Question: It is possible to change the Users Music, Pictures etc Directory. For this, go to your Windows Explorer, Right-Click on "Music" and go to Path.

Here you can see, that I have my Music moved to an other hard disk.
Now the Question: How can I get this Directory in Java?
Because 'System.getProperty("user.home").concat("\\Music")' leads to "C:\Users\GG\Music" and not to "D:\GG\Music".
as answered by <URL>:
The way that worked for me were the following 3 lines of code:
'''
char[] pszPath = new char[WinDef.MAX_PATH];
Shell32.INSTANCE.SHGetFolderPath(null, ShlObj.CSIDL_MYMUSIC, null, ShlObj.SHGFP_TYPE_CURRENT, pszPath);
File f = new File(String.valueOf(pszPath).trim());
'''
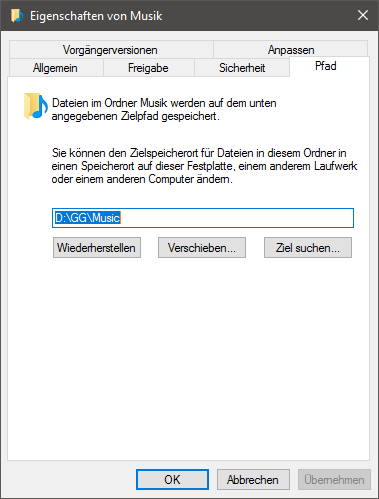
Answer: The correct way to get the path to special folders on Windows is to call a shell function like <URL>.
You need to use JNI or JNA in Java to do this. Examples can be found <URL>.
And for completeness, reading from the registry is <URL> to do this...